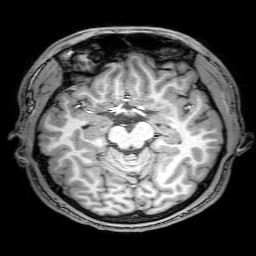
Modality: T1w
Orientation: coronal